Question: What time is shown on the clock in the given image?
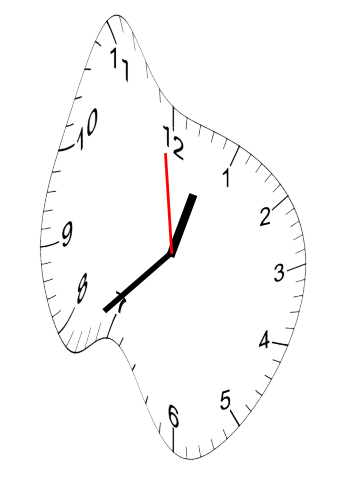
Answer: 12:37:59